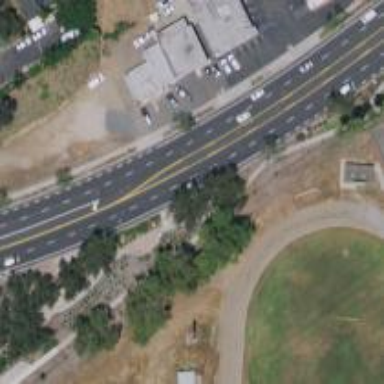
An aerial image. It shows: Secondary road with asphalt surface.